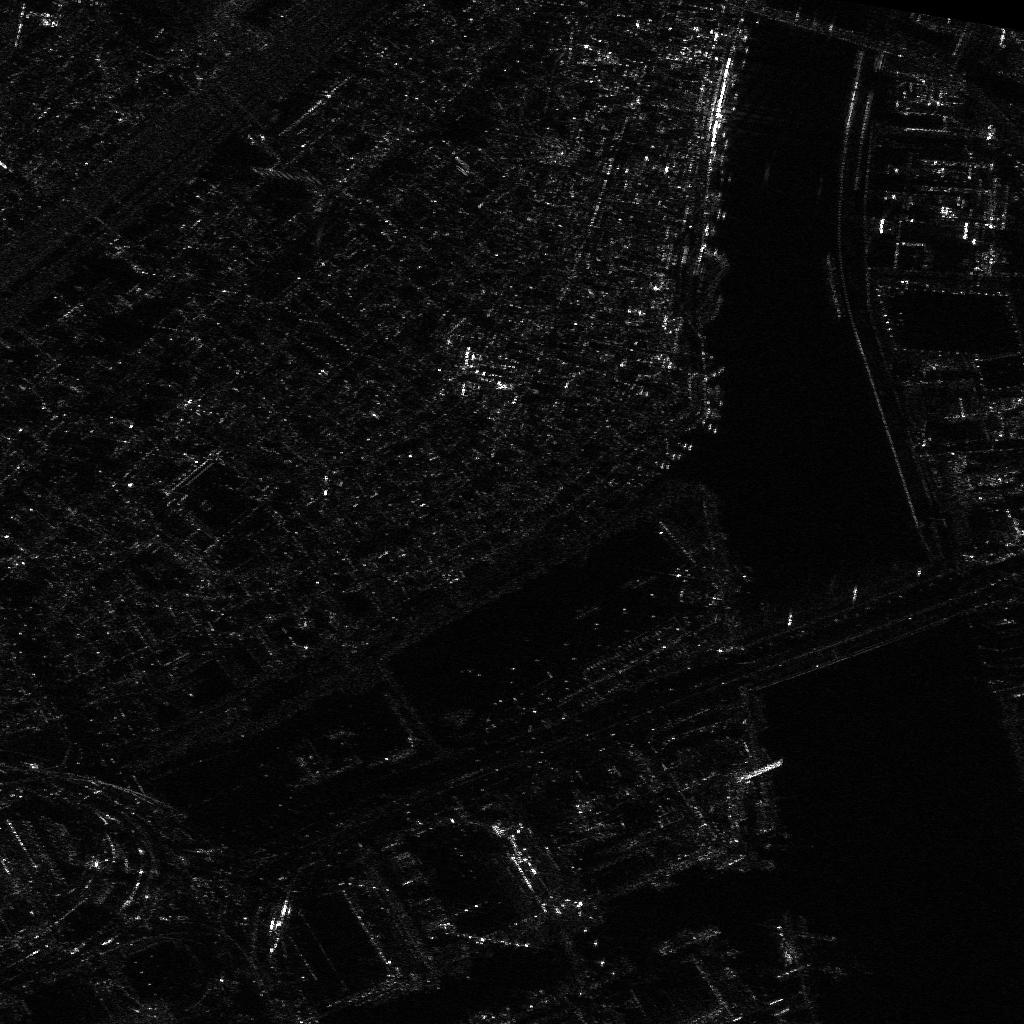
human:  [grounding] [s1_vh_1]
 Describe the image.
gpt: In the satellite image, there is  <ref>1 medium container </ref> <box>[[77, 90, 81, 91, 13]]</box> located at bottom right,  <ref>1 medium container </ref> <box>[[66, 88, 67, 94, 64]]</box> located at bottom.